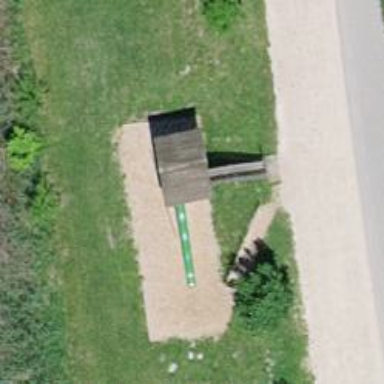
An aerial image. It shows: Playground with slide.